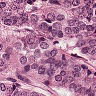
Metastatic tissue present: yes